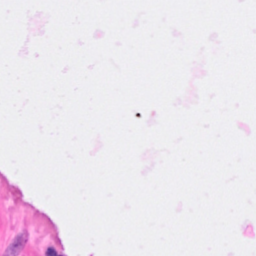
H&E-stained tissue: Breast